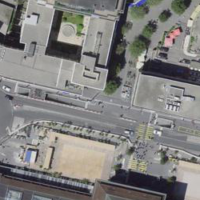
EUNIS habitat code: 54
Species observed at this site:
Erigeron karvinskianus
Passer domesticus